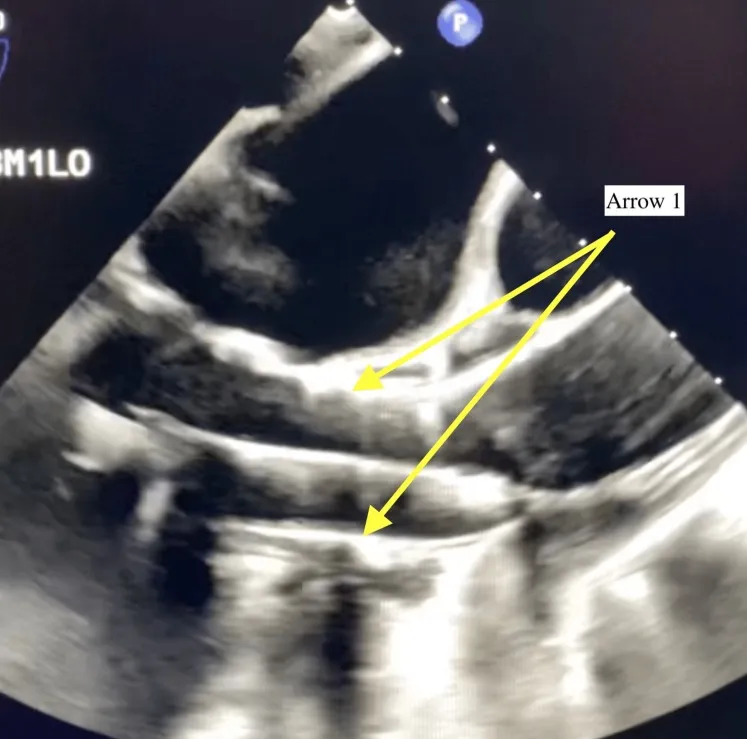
Deployment of the 26-mm Sapien S3 valve shown by Arrow 1.
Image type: radiology (ultrasound)